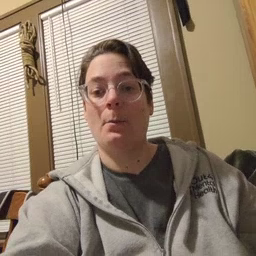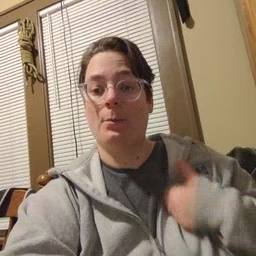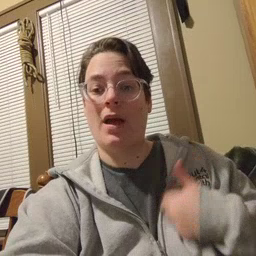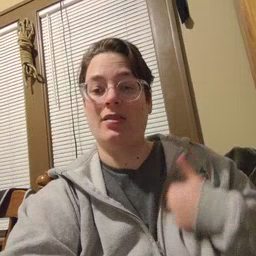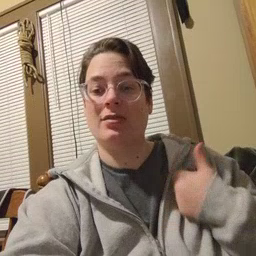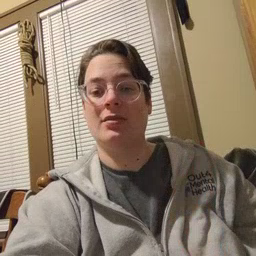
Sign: bath